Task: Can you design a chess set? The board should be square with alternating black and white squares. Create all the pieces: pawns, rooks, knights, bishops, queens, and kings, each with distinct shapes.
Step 1094:
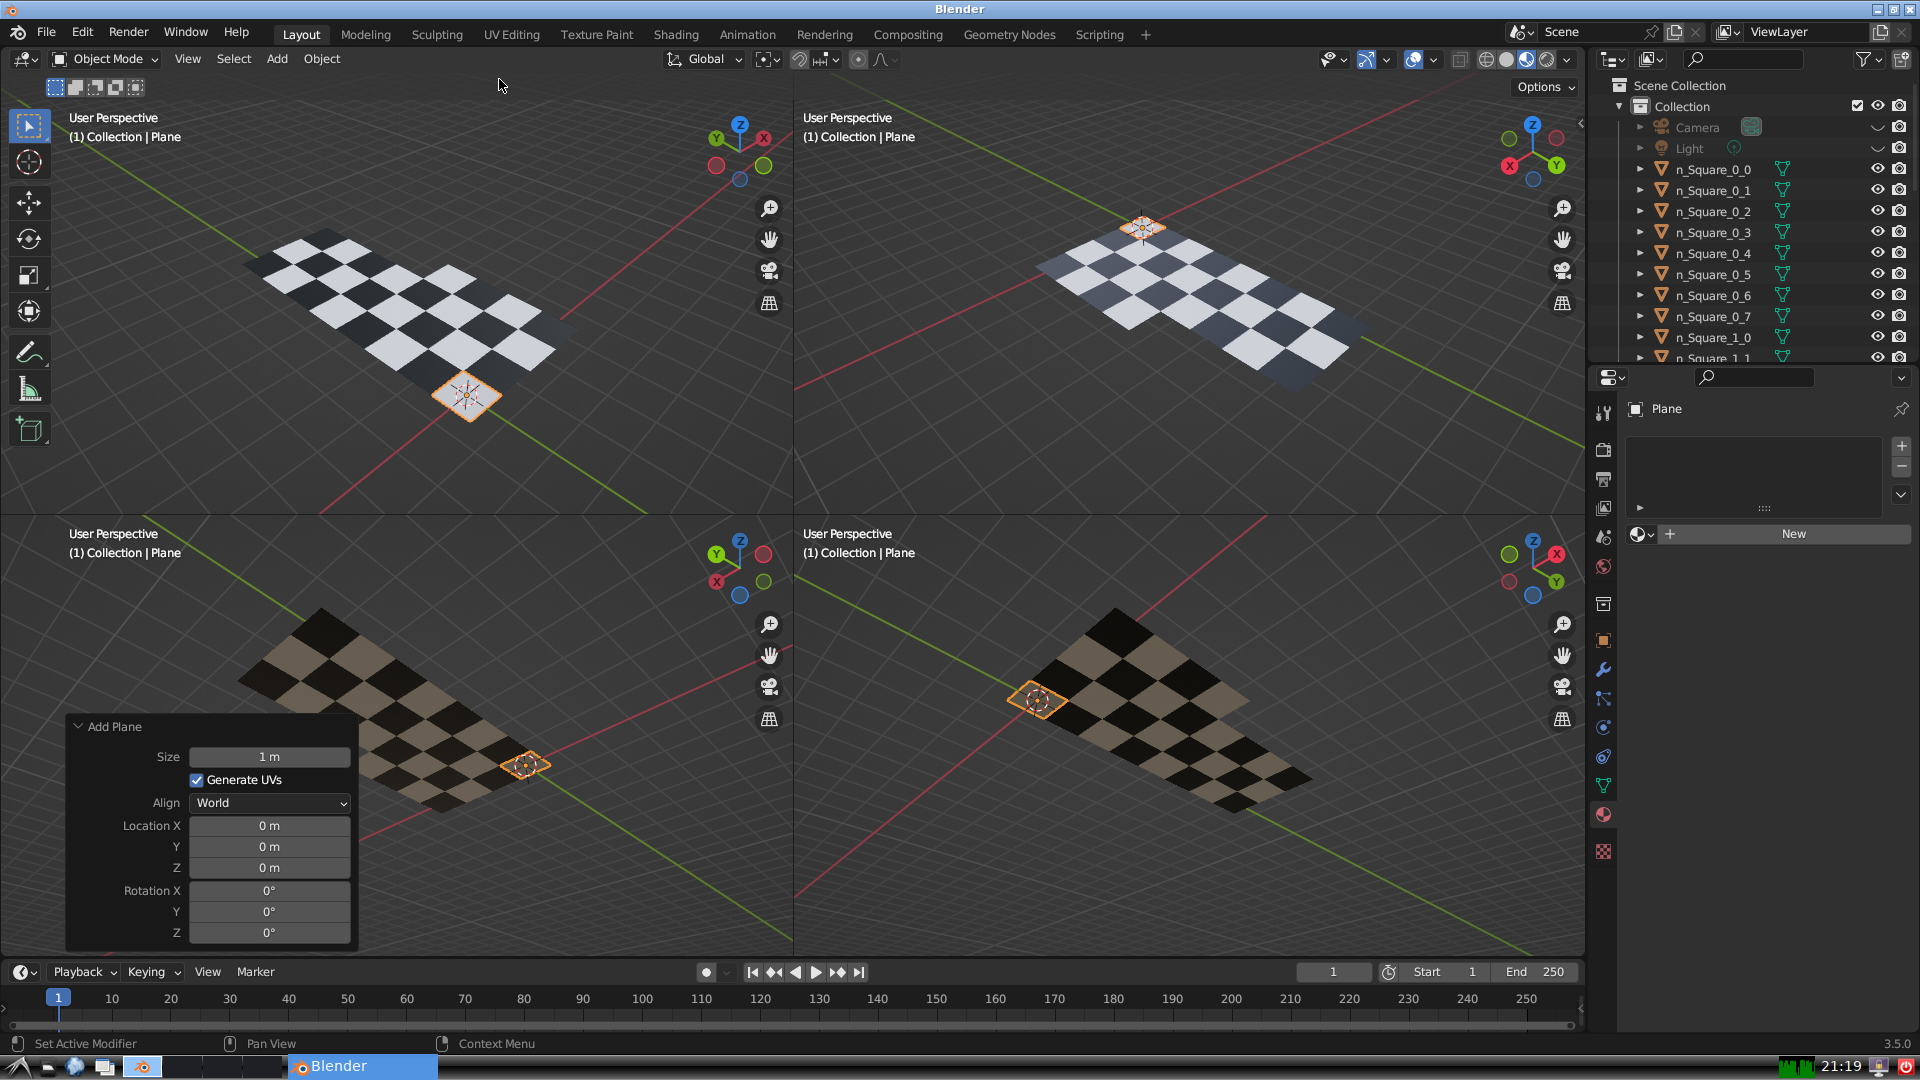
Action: {"mouse_move": [270, 758]}